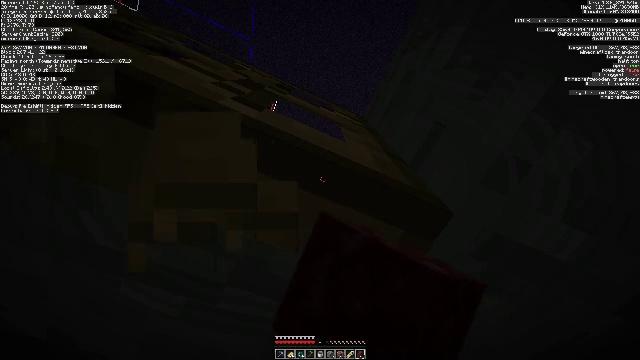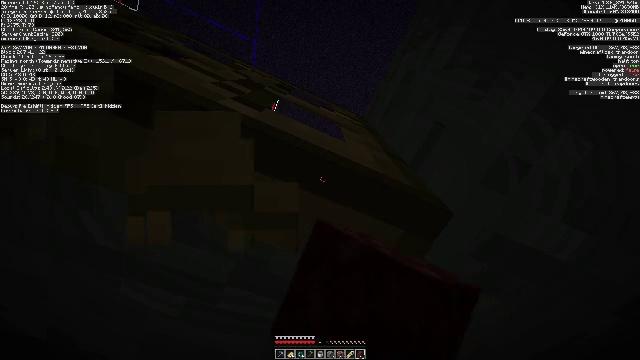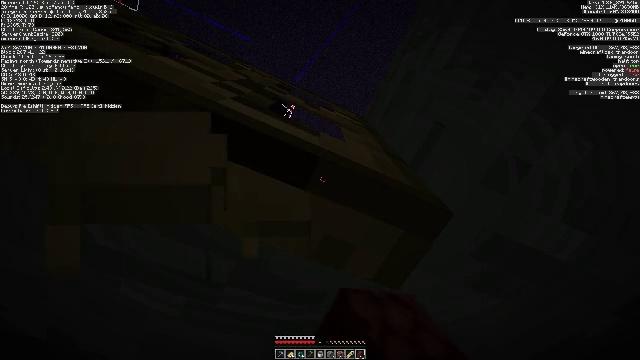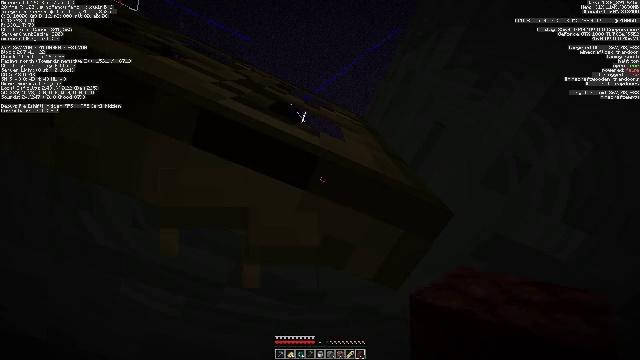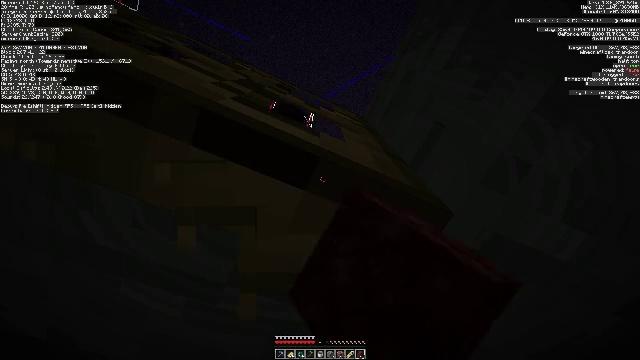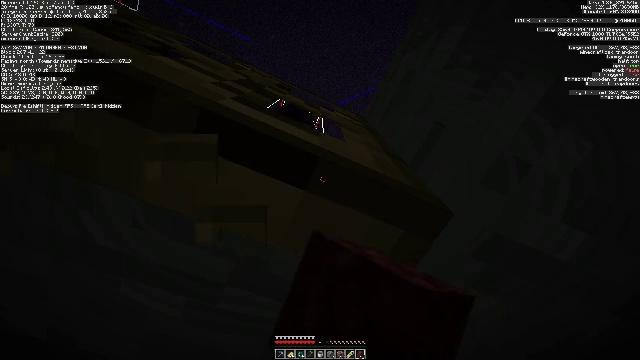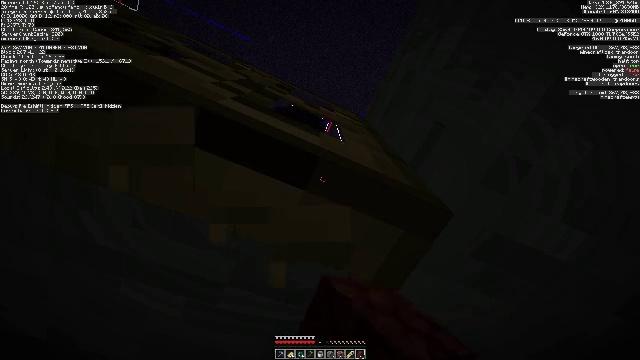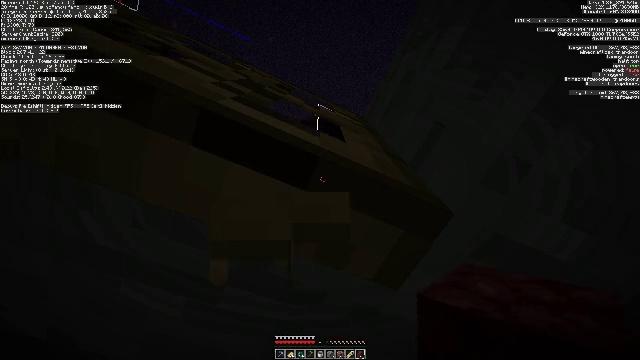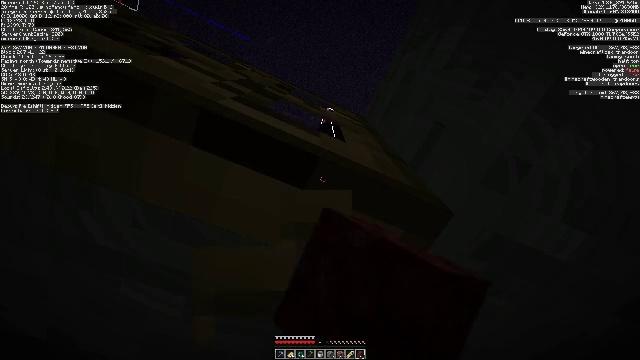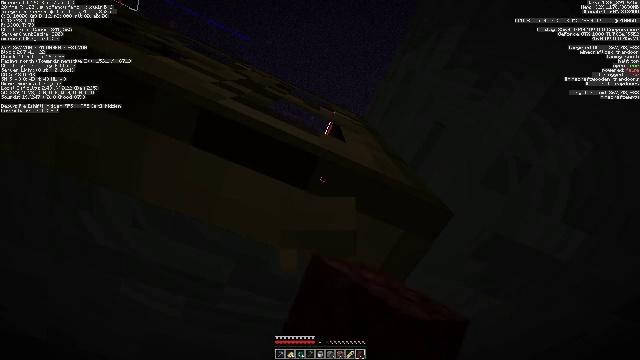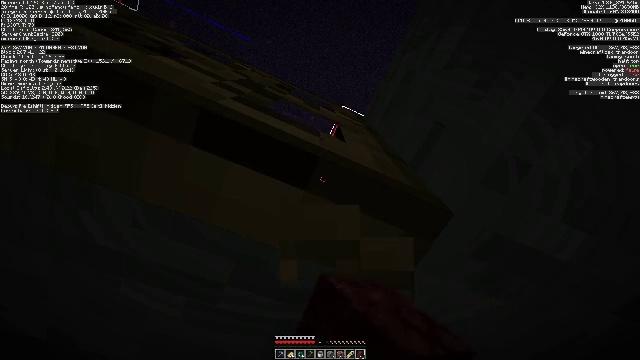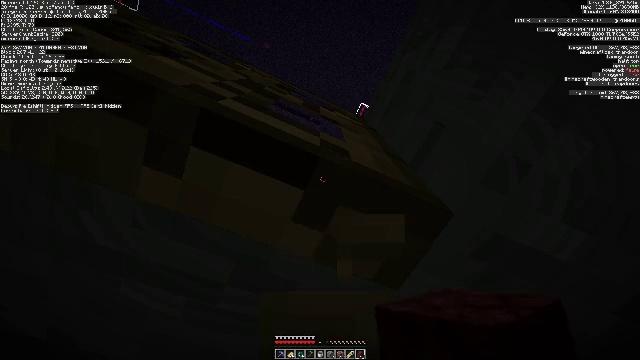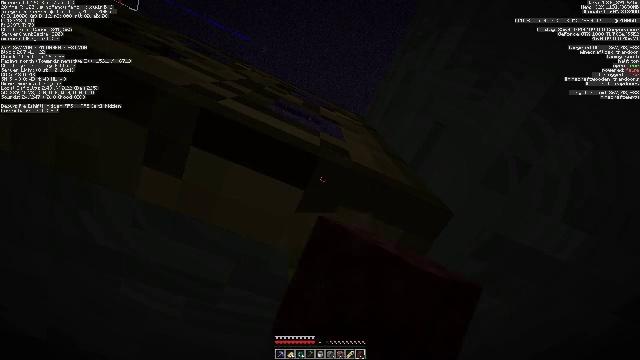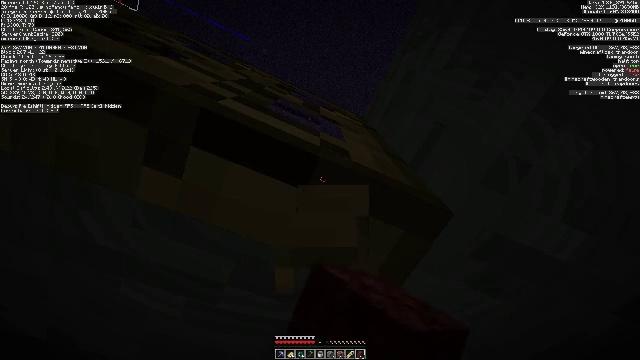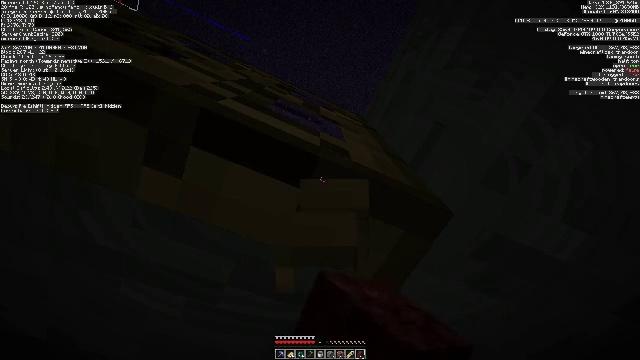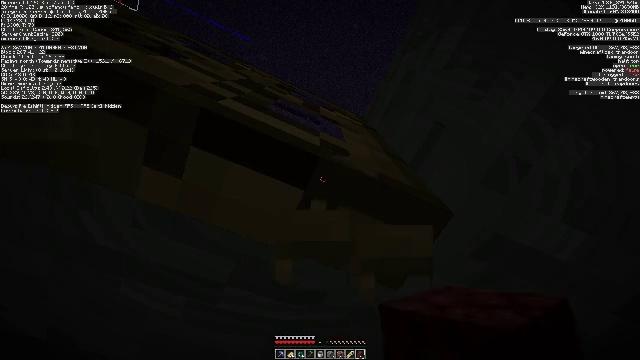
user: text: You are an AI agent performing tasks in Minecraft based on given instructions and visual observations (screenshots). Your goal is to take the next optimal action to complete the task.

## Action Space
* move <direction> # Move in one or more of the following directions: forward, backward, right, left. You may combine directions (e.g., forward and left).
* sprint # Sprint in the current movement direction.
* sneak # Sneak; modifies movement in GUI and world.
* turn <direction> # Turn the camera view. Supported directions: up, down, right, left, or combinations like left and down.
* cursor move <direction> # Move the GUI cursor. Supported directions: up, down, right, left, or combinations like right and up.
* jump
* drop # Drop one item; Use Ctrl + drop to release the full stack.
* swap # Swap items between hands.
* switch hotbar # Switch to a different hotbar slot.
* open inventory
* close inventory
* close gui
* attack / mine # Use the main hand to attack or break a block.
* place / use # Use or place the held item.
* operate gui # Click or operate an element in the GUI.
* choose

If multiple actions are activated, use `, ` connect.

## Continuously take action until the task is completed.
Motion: motion action
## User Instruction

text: Mine the oak trapdoor.
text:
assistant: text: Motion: attack / mine
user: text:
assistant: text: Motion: attack / mine
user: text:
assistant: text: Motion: attack / mine
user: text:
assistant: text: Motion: attack / mine
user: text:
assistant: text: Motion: attack / mine
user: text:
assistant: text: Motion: attack / mine
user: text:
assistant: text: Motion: attack / mine
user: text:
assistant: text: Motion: attack / mine
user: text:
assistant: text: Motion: attack / mine
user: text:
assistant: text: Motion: attack / mine
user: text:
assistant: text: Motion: attack / mine
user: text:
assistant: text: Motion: attack / mine
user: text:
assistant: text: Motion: attack / mine
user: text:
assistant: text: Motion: attack / mine
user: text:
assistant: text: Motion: attack / mine
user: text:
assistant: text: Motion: attack / mine
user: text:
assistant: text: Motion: attack / mine
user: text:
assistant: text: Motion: attack / mine
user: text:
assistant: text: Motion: attack / mine
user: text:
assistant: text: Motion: attack / mine
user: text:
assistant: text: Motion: attack / mine
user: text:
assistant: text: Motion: attack / mine
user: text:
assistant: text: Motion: attack / mine
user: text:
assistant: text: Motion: attack / mine
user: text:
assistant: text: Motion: attack / mine
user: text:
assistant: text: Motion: attack / mine
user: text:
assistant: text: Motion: attack / mine
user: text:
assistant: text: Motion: attack / mine
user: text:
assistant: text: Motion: attack / mine
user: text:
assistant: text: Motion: attack / mine